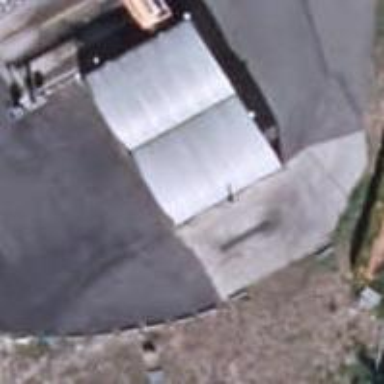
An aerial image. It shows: Car wash facility.